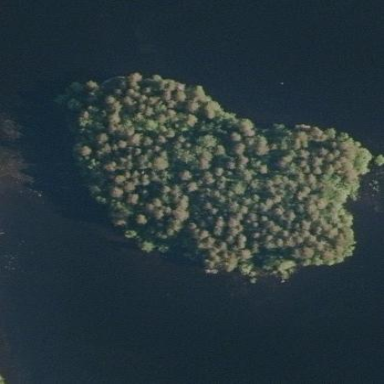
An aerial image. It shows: Island covered in forest.